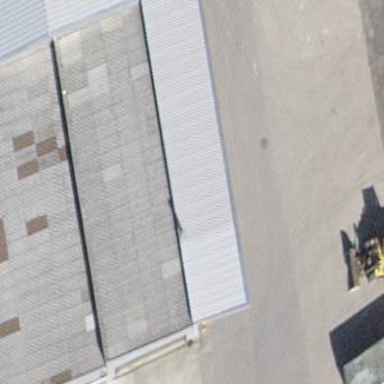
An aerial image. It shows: View of roof of building.